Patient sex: M
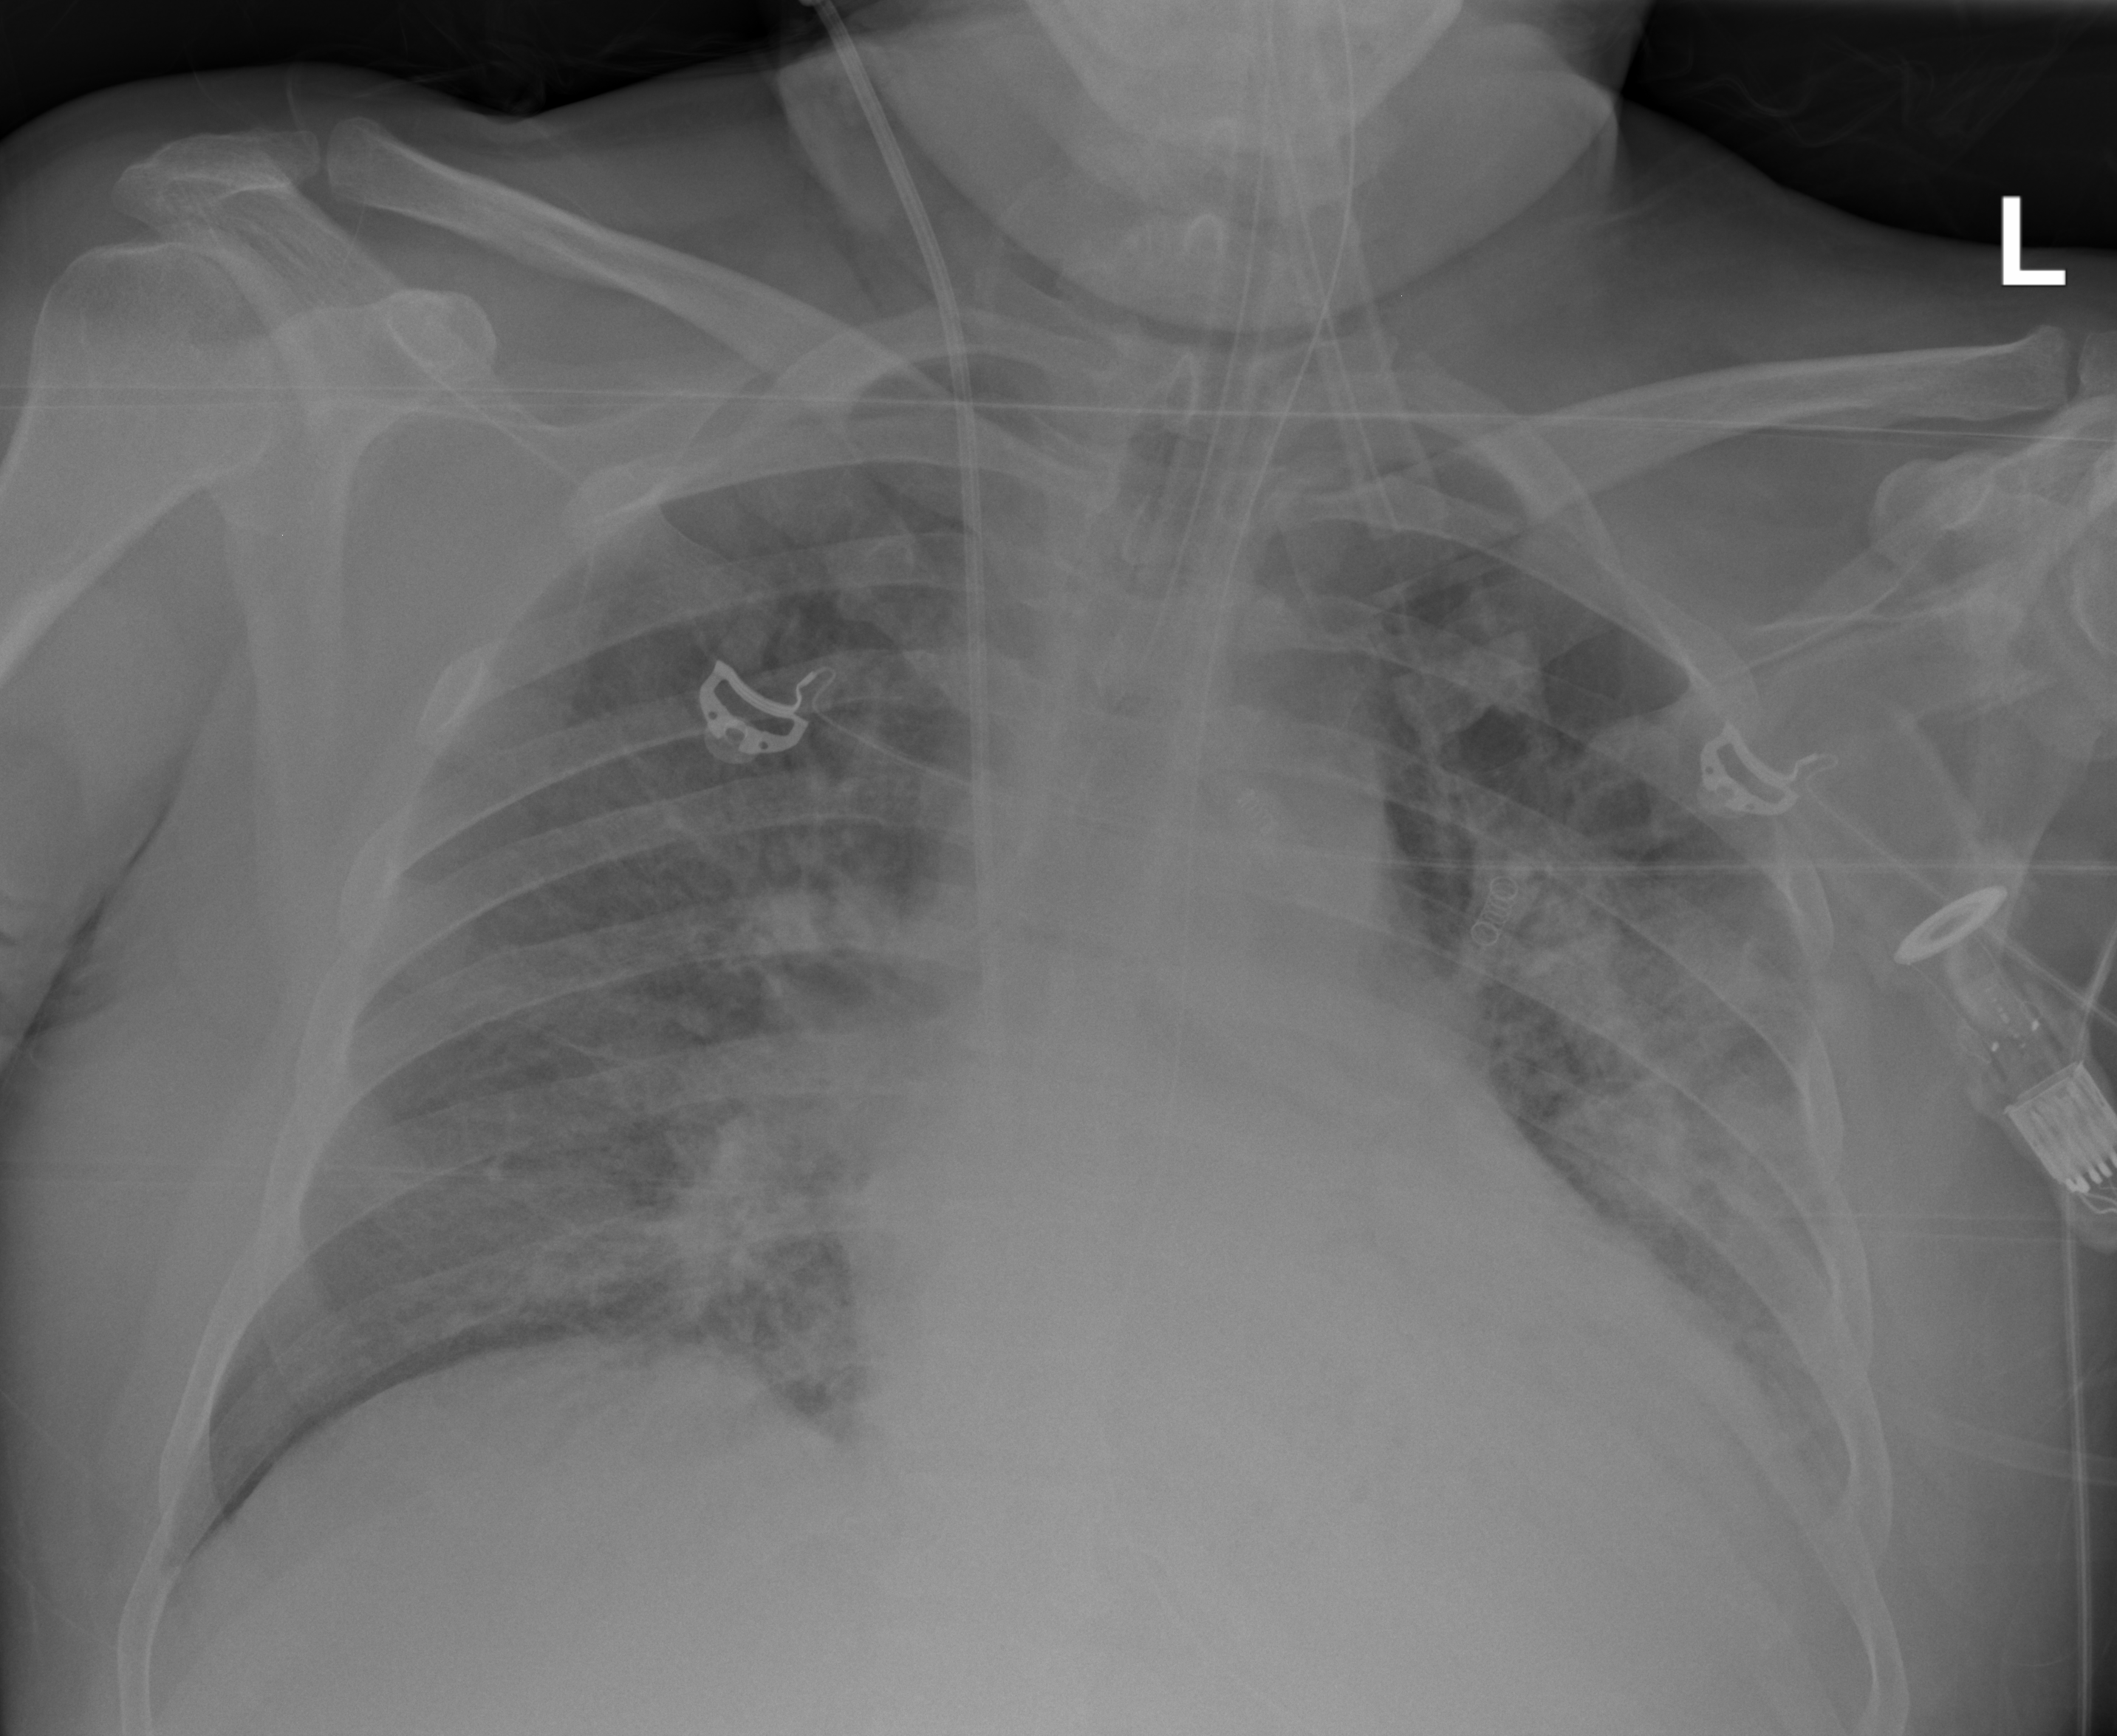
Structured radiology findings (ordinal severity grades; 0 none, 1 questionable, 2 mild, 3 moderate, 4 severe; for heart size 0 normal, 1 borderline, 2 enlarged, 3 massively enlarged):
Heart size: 2
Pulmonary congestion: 0
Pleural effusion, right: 0
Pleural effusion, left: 1
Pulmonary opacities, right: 2
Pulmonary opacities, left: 3
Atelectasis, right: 0
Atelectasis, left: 3